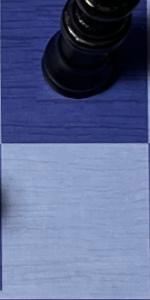
Label: Empty